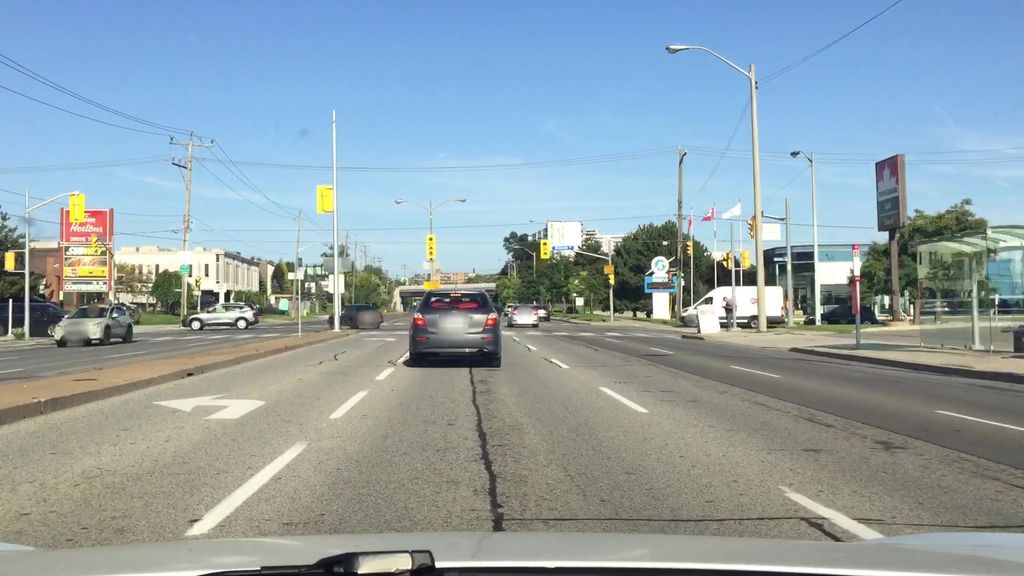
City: toronto